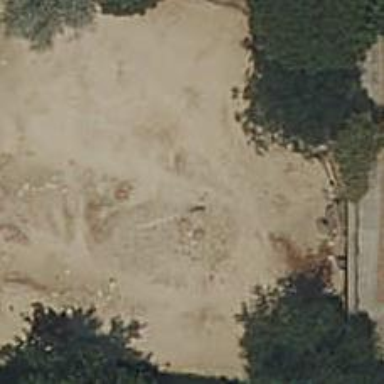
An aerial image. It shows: Sandy area in nature.